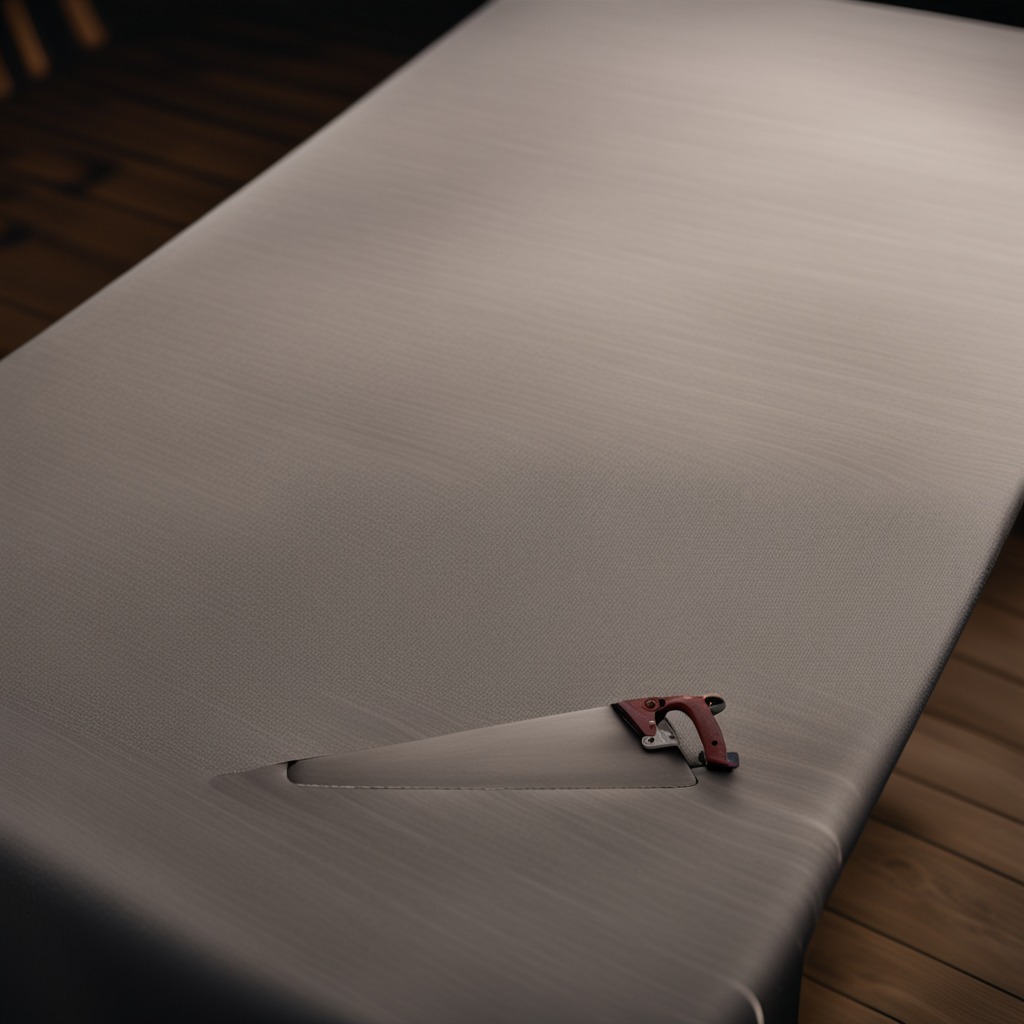
A metal saw is lying on a wooden table inside a workshop at night with soft shadows worn but beneath the cloth.